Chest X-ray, AP view. Patient: 51 years old, sex M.
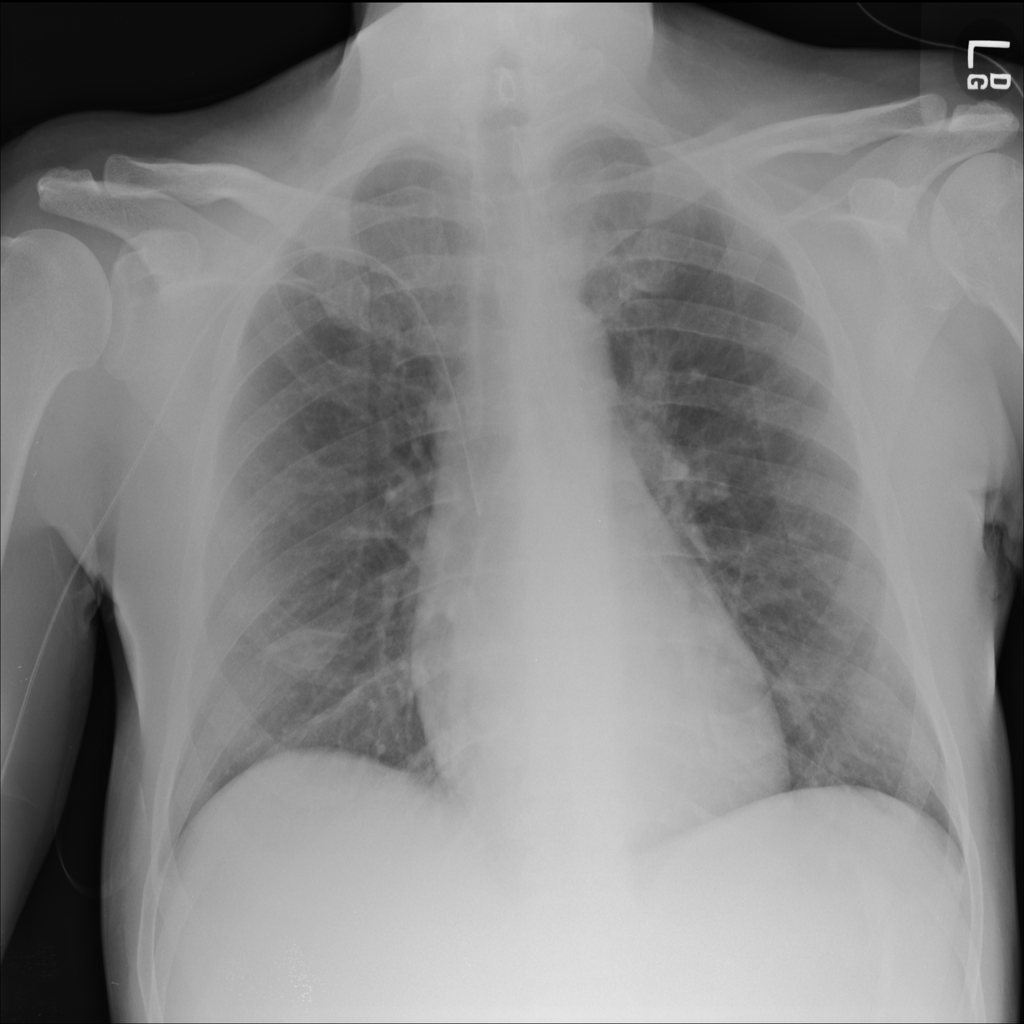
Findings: No Finding